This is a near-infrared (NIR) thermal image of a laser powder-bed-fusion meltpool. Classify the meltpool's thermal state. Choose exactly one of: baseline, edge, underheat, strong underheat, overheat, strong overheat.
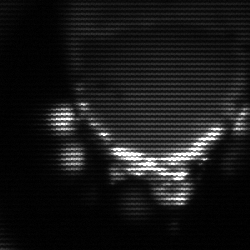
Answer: baseline